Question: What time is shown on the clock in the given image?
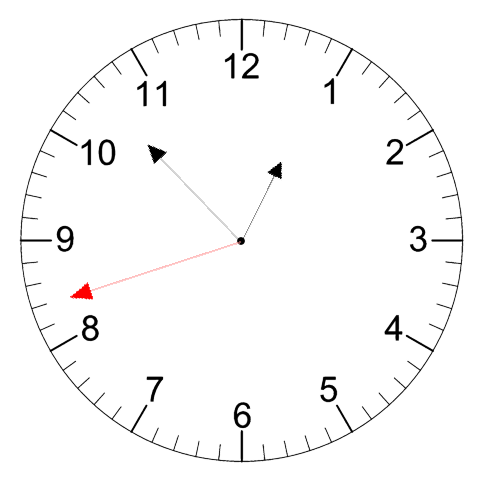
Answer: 12:52:42